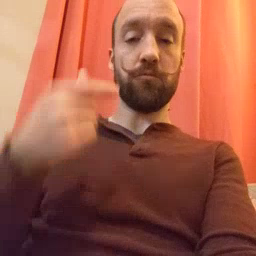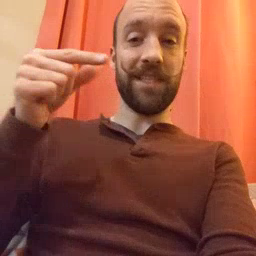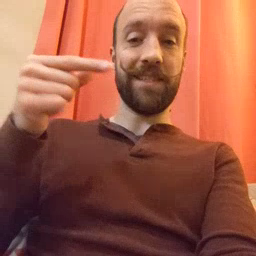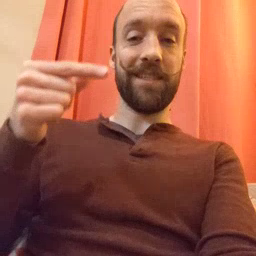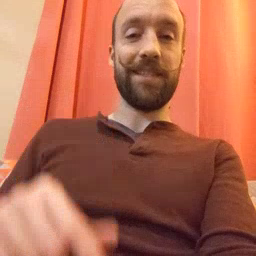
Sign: green